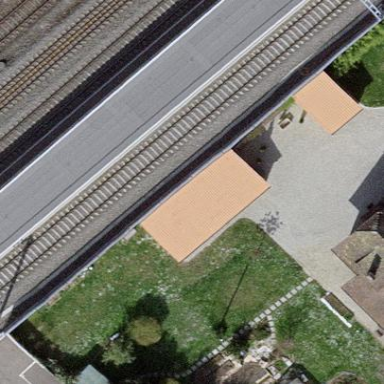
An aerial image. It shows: Shed building.